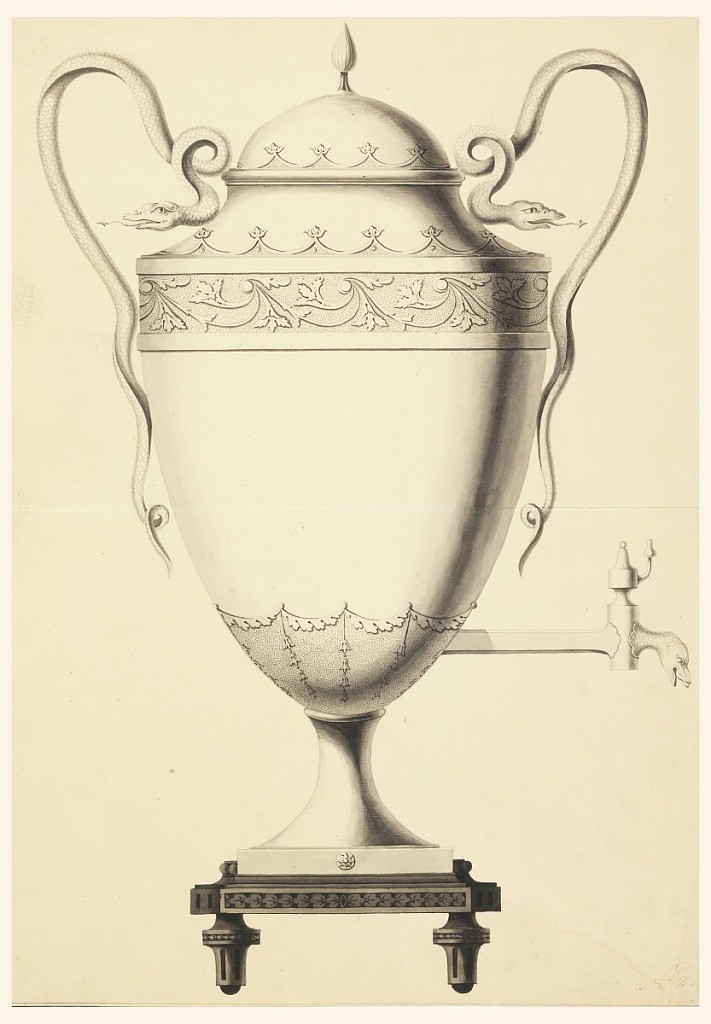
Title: Design for a Coffee Urn
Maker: Joseph Anton Seethaler II, German, 1799–1868
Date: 1810
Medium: Pen and black ink, brush and gray, black wash, graphite on paper
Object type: Drawing
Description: Side view with the spout at right. On a square plinth on knobs. Egg-shaped urn with cover. Two snakes form the handle.